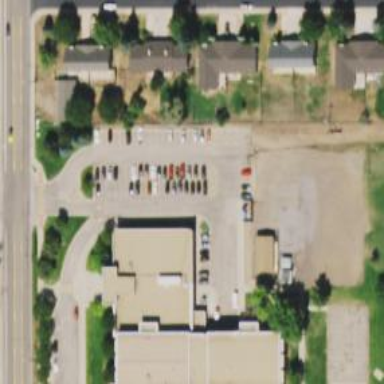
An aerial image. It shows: Service road with asphalt surface designated for school use.